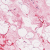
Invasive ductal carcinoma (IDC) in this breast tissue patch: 0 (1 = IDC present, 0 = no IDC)